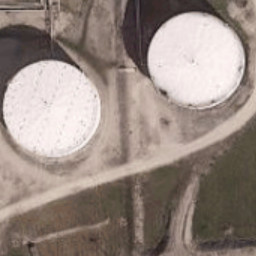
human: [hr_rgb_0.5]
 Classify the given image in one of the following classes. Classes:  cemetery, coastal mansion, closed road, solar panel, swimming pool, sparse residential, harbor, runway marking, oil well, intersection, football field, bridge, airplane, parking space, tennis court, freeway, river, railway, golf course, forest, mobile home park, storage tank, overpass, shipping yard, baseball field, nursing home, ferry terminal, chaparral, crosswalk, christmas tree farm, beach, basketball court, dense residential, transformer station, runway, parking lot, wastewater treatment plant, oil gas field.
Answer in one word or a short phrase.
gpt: storage tank